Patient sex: F
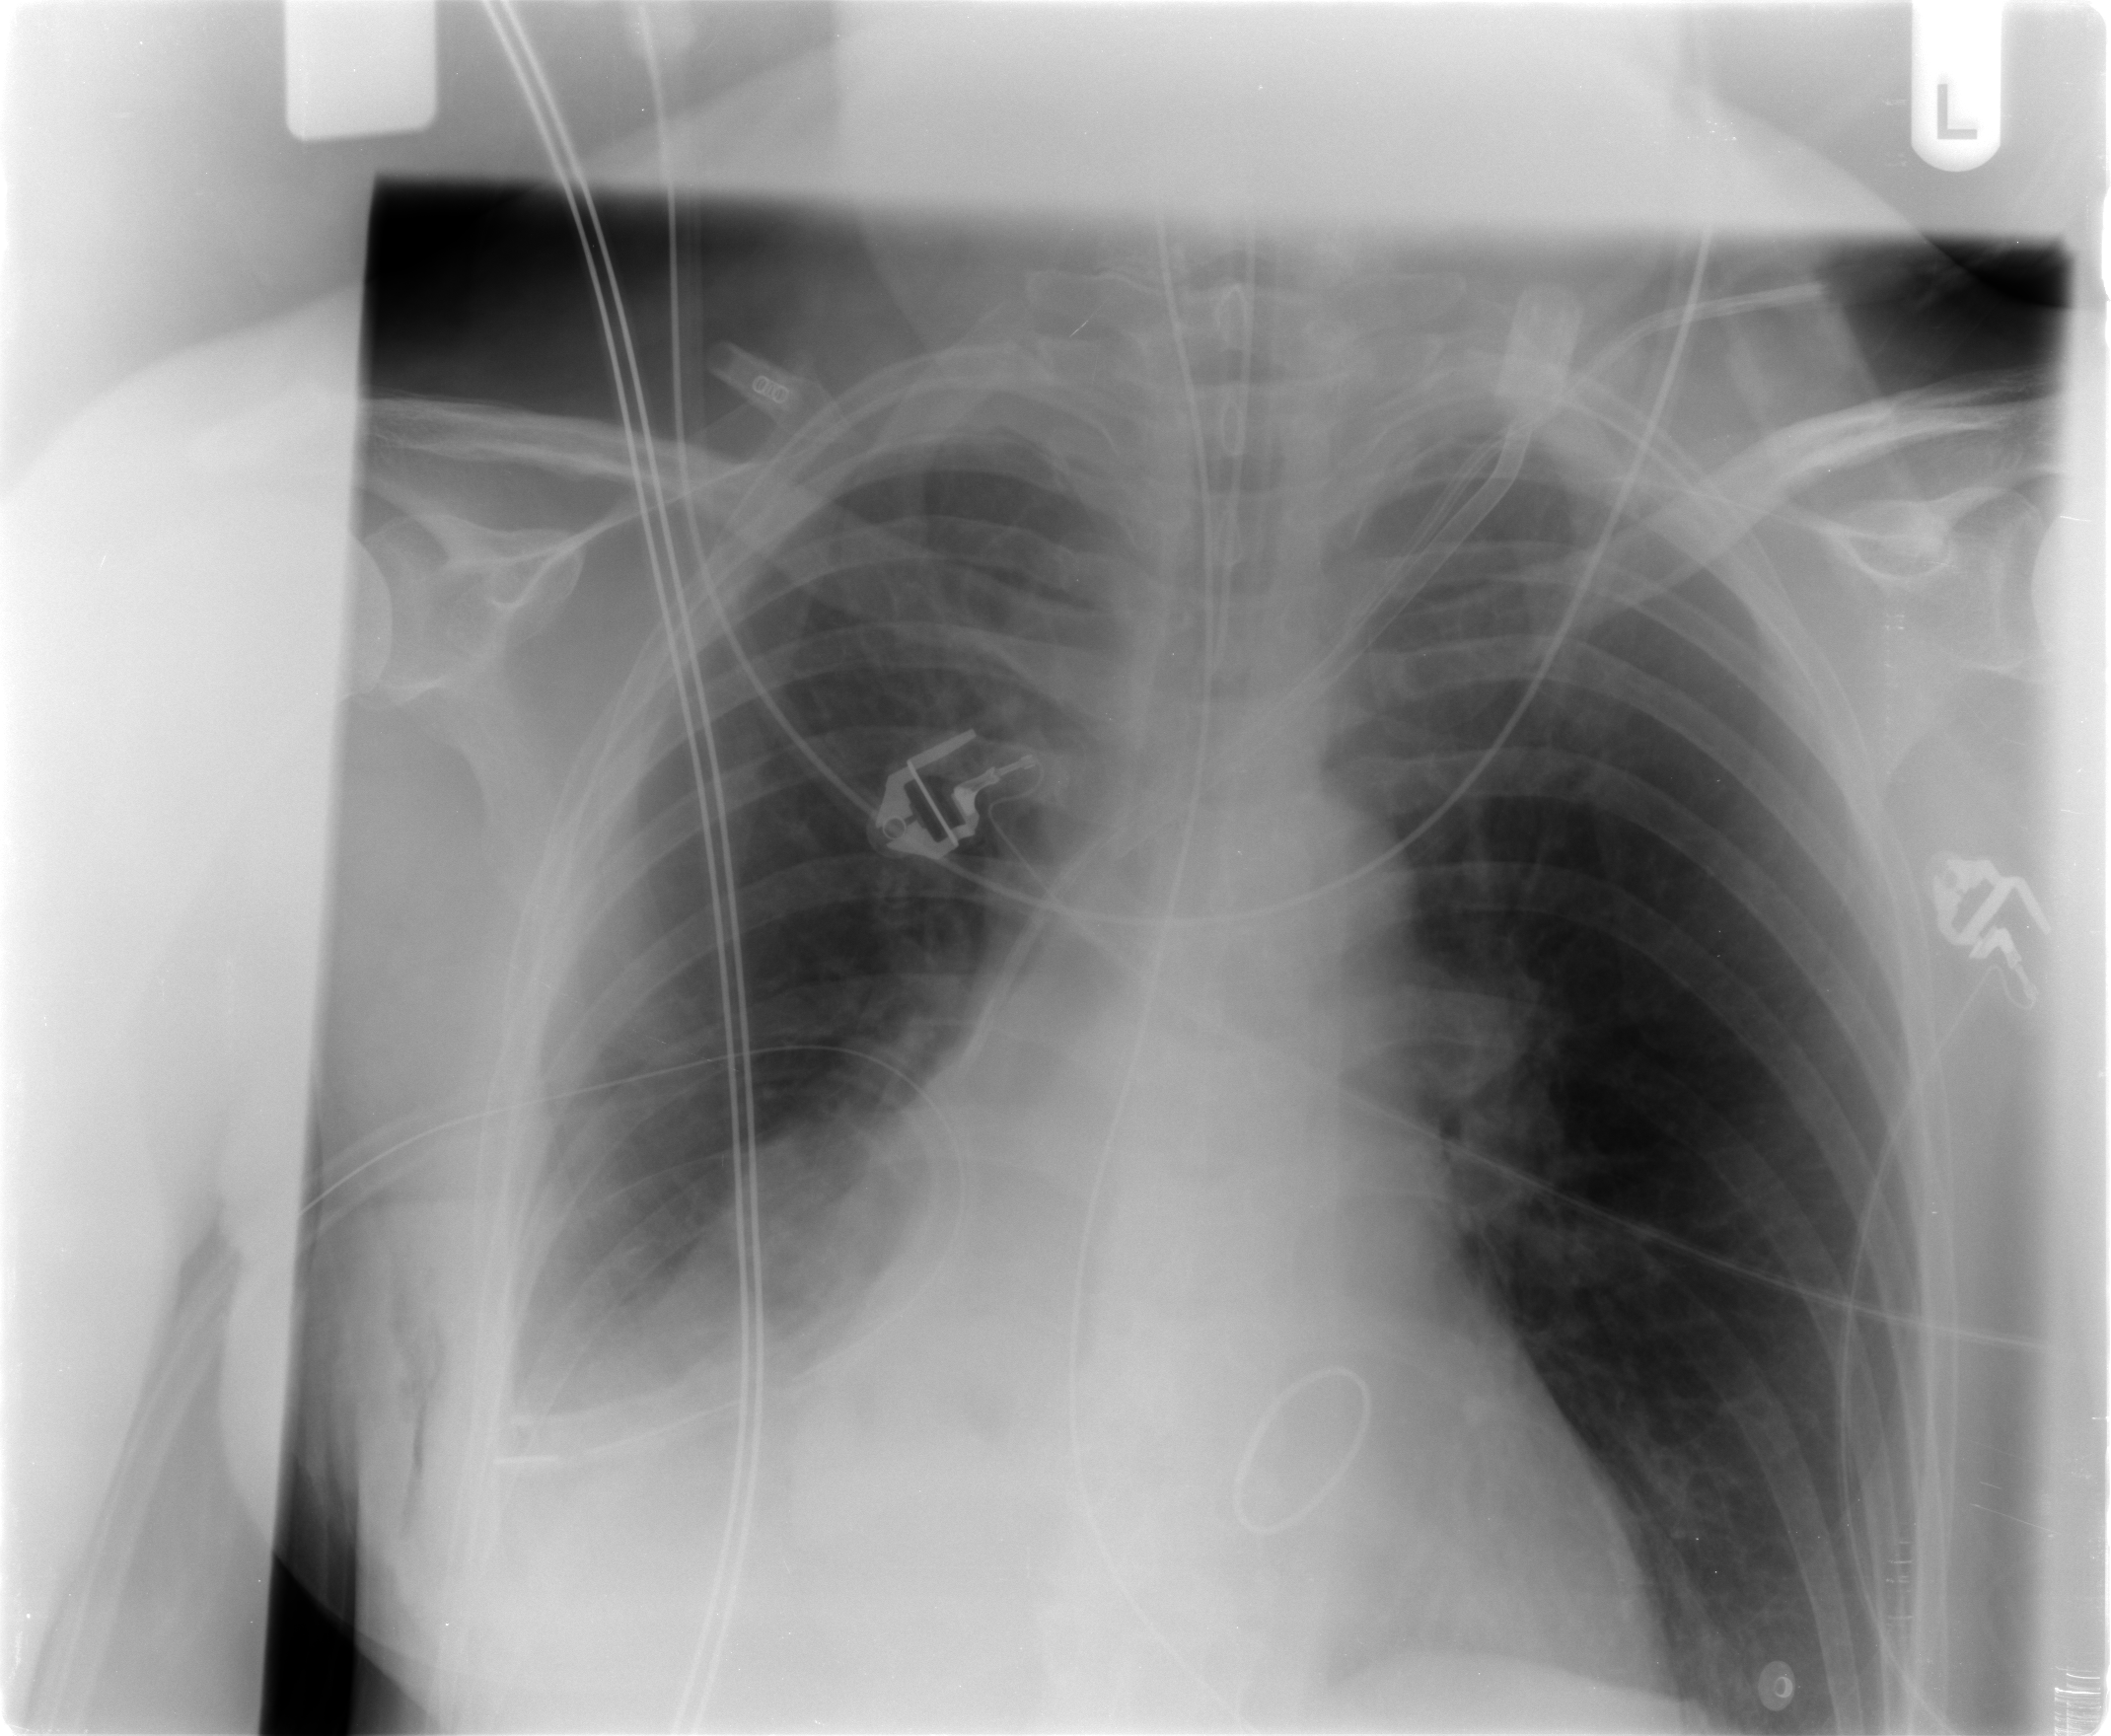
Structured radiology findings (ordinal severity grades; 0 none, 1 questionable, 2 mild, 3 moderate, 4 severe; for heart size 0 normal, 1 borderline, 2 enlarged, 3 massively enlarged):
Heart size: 1
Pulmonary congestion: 0
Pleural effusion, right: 2
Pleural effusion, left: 0
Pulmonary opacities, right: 0
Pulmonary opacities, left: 0
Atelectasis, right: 2
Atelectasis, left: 0